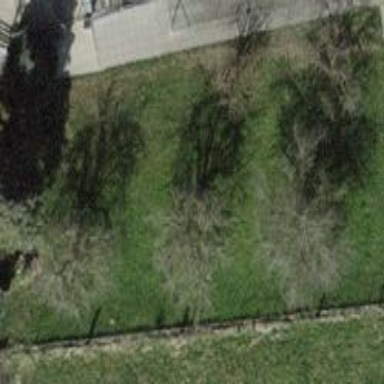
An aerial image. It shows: Single tag "natural: tree."